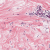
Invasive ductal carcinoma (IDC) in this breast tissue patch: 0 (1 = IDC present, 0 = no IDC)